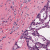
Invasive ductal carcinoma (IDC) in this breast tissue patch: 1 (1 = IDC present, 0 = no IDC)